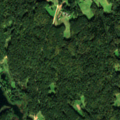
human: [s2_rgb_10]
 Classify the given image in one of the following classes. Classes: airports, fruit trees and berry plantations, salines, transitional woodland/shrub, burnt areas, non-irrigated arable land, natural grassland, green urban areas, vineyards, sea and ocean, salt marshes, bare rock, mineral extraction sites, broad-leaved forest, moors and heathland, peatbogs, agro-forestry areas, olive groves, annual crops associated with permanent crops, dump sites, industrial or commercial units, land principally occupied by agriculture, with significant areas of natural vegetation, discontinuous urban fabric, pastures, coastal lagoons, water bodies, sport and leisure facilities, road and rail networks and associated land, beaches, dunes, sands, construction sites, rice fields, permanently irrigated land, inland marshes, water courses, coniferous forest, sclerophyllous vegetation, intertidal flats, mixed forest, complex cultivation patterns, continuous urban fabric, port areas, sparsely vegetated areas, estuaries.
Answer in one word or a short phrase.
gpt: land principally occupied by agriculture, with significant areas of natural vegetation, coniferous forest, mixed forest, water bodies